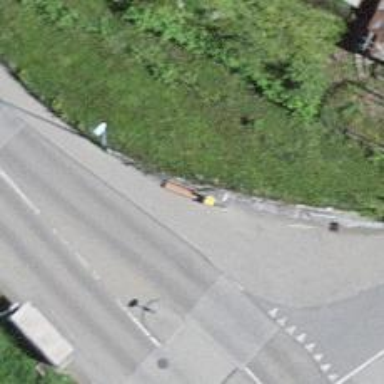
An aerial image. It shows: Post box.